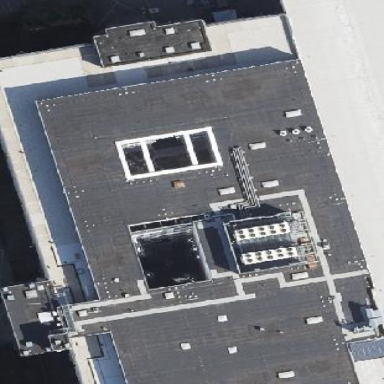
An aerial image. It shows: Flat-roofed building with tar paper covering.